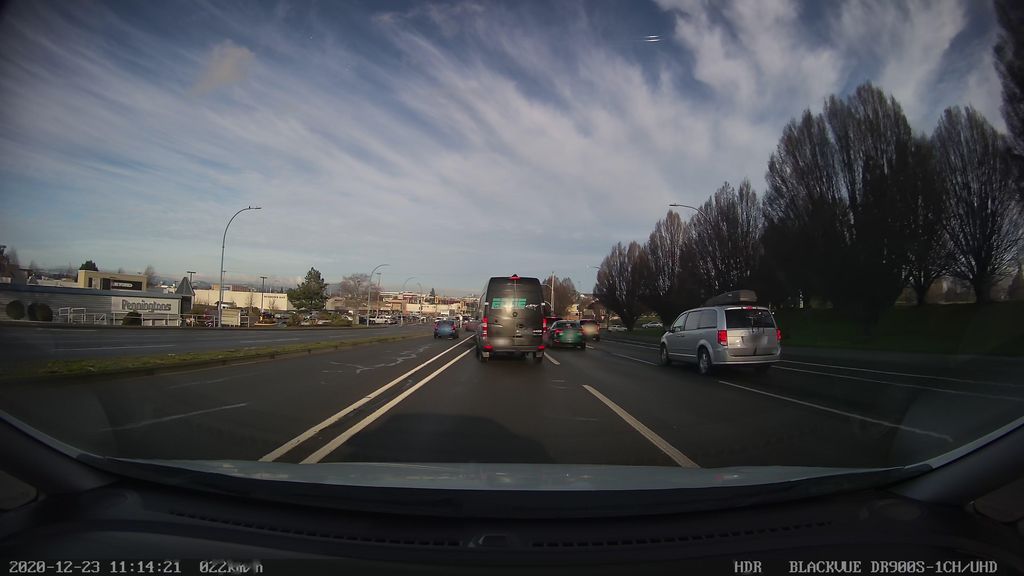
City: victoria